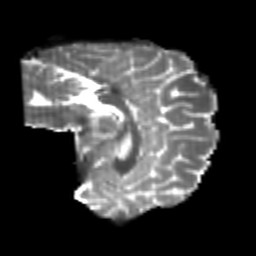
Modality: T2w
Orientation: sagittal
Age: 20
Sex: male
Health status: healthy
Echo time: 0.074 s